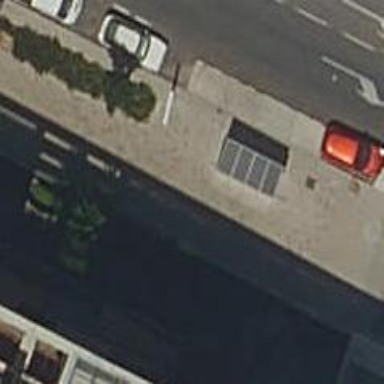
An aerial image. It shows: Bus stop with shelter. It is platform for public transport.